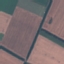
Label: AnnualCrop